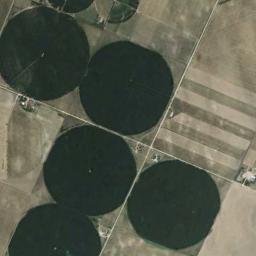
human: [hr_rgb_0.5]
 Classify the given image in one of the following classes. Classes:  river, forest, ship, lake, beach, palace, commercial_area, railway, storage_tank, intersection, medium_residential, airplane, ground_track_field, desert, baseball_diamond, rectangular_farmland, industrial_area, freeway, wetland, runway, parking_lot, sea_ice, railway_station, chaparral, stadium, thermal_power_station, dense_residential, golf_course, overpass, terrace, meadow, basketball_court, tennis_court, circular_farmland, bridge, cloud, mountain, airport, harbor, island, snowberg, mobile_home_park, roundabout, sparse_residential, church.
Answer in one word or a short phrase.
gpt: circular_farmland